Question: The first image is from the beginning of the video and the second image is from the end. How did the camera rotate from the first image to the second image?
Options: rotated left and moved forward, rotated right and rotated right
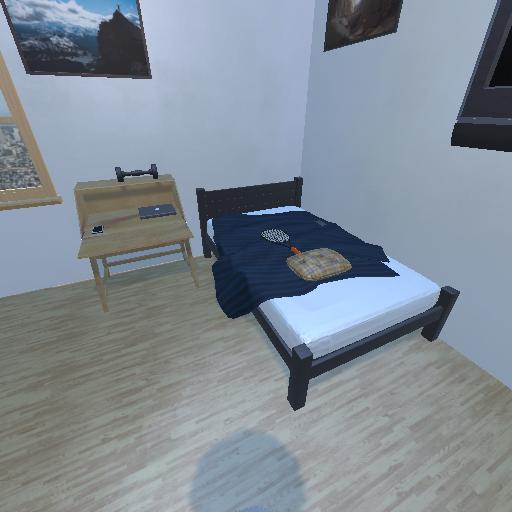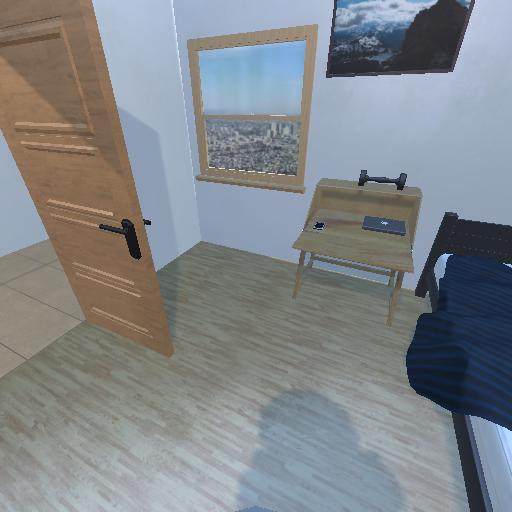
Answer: rotated left and moved forward